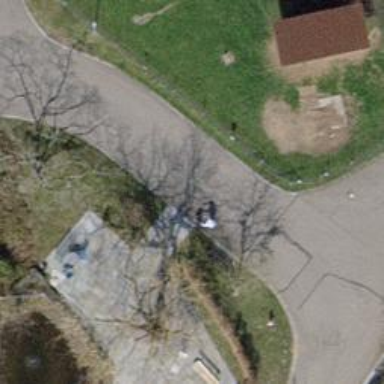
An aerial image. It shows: Bench for seating.